Question: I am playing with NSNotificationCenter in swift. This is my code in 'main.swift'
import Foundation
'''
class T: NSObject {
func someAction(notification: NSNotification) {
println(notification.userInfo)
}
}
var dataDict = Dictionary<String, String>()
dataDict["test"] = "test"
dataDict["test1"] = "test1"
var t = T();
NSNotificationCenter.defaultCenter().addObserver(t, selector:"someAction", name: "someAction", object:nil)
NSNotificationCenter.defaultCenter().postNotificationName("someAction", object:nil, userInfo:dataDict)
let runloop = NSRunLoop.currentRunLoop();
runloop.run();
println("Done");
'''
At the line 'postNotification', I got an exception:

Here is some stacktrace:
'''
2014-07-24 08:58:59.959 testswiftcli2[2171:303] -[_TtC13testswiftcli21T someAction]: unrecognized selector sent to instance 0x1005005a0
2014-07-24 08:58:59.961 testswiftcli2[2171:303] *** Terminating app due to uncaught exception 'NSInvalidArgumentException', reason: '-[_TtC13testswiftcli21T someAction]: unrecognized selector sent to instance 0x1005005a0'
'''
When I tried to inspect the instance, I got this:
'''
(lldb) po 0x1005005a0
<PHONE>
'''
It seems like the variable has already gone out of scope. Is it a right conclusion?
What is the problem with the code above?
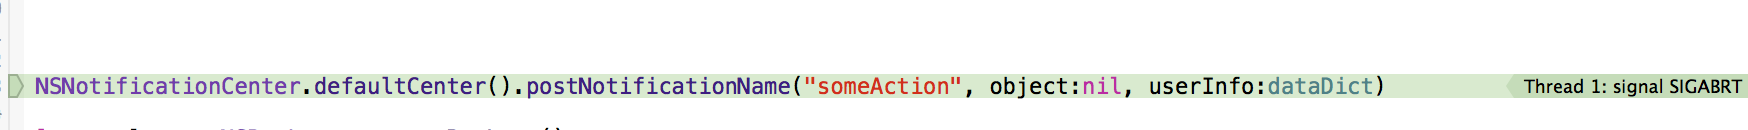
Answer: The selector should be 'someAction:' instead of 'someAction' because it has one argument.